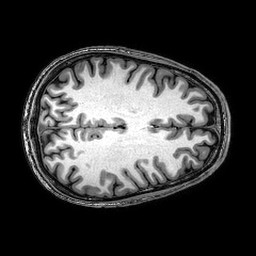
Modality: T1w
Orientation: axial
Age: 21
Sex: male
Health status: healthy
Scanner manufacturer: philips
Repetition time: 0.00837 s
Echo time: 0.00385 s